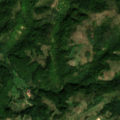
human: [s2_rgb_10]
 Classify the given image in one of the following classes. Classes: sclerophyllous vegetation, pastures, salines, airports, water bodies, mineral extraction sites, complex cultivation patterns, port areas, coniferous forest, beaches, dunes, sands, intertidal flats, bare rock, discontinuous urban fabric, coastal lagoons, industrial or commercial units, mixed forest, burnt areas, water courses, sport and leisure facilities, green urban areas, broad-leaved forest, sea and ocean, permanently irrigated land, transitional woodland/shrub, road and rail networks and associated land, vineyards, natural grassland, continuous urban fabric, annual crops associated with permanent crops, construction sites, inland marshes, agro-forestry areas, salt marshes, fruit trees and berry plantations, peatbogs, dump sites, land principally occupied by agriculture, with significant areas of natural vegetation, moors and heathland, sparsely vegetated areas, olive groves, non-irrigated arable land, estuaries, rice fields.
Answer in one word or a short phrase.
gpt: pastures, land principally occupied by agriculture, with significant areas of natural vegetation, broad-leaved forest, natural grassland, transitional woodland/shrub